Question: why does my cookies are not encrypted? i see them as plain text and i can edit them easly, cause it's plain text :O
i'm using:
'''
$config['sess_cookie_name'] = 'sess_id';
$config['sess_expiration'] = 0; //24hours -> 8640
$config['sess_expire_on_close'] = TRUE;
$config['sess_encrypt_cookie'] = TRUE;
$config['sess_use_database'] = TRUE;
$config['sess_table_name'] = 'session';
$config['sess_match_ip'] = FALSE;
$config['sess_match_useragent'] = TRUE;
$config['sess_time_to_update'] = <PHONE>;
$config['encryption_key'] = 'dfs78fh834fh83h4fhhsdifsihdfh99inf83kjwnefkjwenfknwkejnfowejnf82';
'''
and to set cookie i use an hooks that looks like this:
'''
function setUserCountry($country){
$CI =& get_instance();
$CI->input->set_cookie(
array(
'name'=>'user_country',
'value'=>str_replace(array('"',"'",">","<"),"",$country),
'expire'=>'<PHONE>',
'secure'=>TRUE
));
}
'''
the hook is called pre_controller:
'''
$hook['pre_controller'] = //run my cookie hook setUserCountry() method
'''
and this is how the cookie looks once is created:

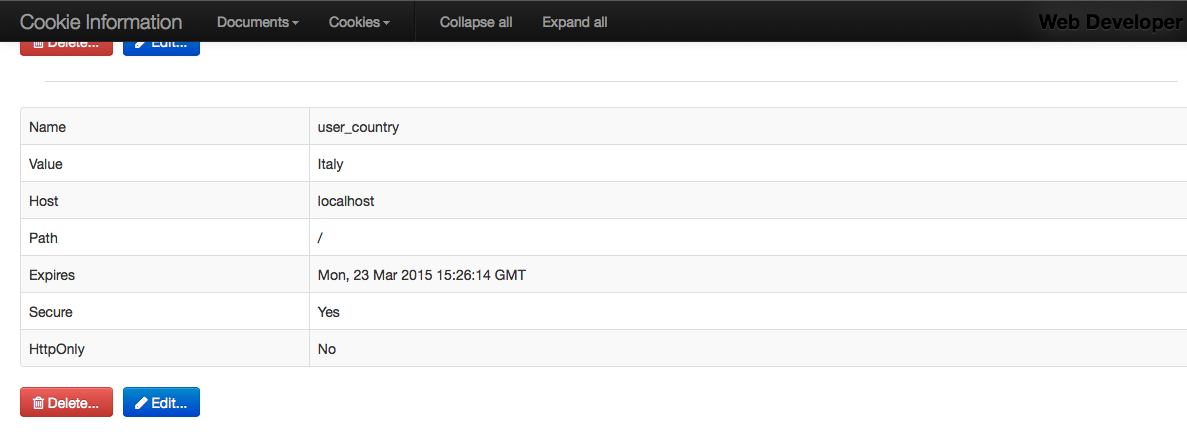
Answer: So you are feeding an array to the set_cookie() $name parameter, with secure = true.
'''
if ($secure == FALSE AND config_item('cookie_secure') != FALSE)
{
$secure = config_item('cookie_secure');
}
'''
This code inside system/core/Input.php will cause problems. So unless you either turn off global cookie encryption or leave out $secure in your array, it should work.
<URL>
correctly points out the problem
You need to load the cookie helper though. Also, use the post_controller_constructor hook instead.
<URL>
Also, isn't it better to just use this way? <URL>
and add your cookies to the extended core controller.